Aerial crown-view tile of a tropical tree (Barro Colorado Island, Panama), acquired 20250414:
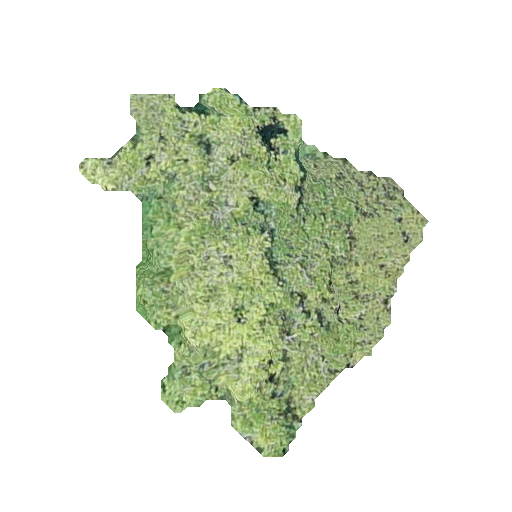
Species: Genipa americana
GBIF accepted scientific name: Genipa americana
Crown area: 106.834 m²